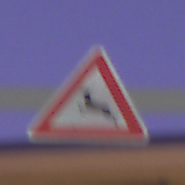
Verkehrszeichen: WildwechselRechts
Umgebung: Outdoor, Urban
Tageszeit: Night
Wetter: Clear
Licht: Artificial
Jahreszeit: NotSpecified
Kontrast: HighContrast